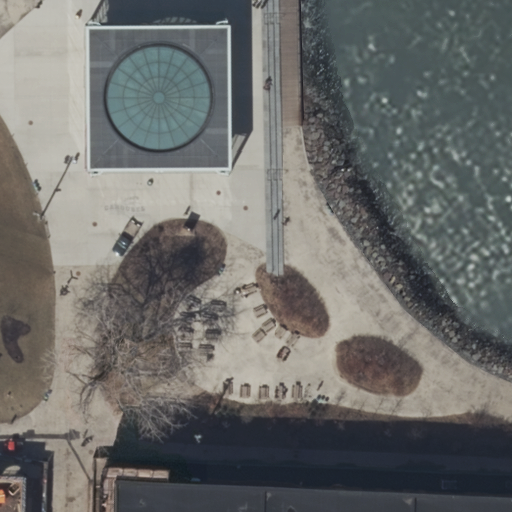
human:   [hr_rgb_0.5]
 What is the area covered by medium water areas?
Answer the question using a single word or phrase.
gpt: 0m2

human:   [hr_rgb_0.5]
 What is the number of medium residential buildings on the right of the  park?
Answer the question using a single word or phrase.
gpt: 0

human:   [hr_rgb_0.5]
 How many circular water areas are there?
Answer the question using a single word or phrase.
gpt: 0

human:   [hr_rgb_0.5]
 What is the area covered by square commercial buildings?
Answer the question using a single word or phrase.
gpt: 0m2

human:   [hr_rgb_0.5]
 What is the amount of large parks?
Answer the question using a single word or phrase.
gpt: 1

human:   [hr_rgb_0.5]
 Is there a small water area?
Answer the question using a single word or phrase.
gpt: no

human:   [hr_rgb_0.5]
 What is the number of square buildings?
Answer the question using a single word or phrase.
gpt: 0

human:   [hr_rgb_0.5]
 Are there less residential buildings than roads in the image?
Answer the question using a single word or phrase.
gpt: yes

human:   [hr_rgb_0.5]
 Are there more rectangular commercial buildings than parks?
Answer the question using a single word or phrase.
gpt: no

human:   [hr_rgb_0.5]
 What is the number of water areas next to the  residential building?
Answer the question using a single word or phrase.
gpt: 1

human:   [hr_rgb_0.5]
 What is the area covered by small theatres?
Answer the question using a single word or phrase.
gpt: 0m2

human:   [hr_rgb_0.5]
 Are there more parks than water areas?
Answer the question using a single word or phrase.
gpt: no

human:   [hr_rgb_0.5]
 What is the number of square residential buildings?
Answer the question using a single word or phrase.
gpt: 0

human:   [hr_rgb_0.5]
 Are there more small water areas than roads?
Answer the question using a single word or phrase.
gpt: no

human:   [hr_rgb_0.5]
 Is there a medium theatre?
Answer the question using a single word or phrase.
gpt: yes

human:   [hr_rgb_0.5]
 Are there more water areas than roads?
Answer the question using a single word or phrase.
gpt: no

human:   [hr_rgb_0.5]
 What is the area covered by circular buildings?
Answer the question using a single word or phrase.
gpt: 0m2

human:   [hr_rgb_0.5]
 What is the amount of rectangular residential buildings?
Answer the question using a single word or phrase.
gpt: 1

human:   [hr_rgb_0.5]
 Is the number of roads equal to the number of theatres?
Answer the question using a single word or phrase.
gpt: no

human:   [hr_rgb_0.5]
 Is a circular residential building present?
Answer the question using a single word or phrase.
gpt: no

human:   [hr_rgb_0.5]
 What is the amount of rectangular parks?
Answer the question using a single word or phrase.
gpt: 1

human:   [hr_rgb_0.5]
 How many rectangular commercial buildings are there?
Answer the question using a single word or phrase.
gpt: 1

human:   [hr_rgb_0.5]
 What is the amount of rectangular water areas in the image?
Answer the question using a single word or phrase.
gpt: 0

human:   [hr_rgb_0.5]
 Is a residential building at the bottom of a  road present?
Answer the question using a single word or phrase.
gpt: yes

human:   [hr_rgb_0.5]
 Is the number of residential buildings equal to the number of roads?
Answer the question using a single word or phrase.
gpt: no

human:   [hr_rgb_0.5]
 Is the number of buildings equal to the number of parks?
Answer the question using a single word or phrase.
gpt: no

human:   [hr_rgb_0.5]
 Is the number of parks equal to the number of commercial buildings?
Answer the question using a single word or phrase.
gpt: yes

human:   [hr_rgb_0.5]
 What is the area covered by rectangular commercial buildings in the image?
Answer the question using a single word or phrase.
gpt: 308m2

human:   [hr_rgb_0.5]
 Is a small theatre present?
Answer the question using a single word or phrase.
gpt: no

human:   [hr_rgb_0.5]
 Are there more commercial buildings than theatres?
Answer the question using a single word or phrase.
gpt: no

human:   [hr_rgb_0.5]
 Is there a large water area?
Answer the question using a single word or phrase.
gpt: yes

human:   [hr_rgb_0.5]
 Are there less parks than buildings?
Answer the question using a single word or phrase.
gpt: yes

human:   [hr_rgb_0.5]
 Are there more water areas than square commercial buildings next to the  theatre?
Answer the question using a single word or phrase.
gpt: yes

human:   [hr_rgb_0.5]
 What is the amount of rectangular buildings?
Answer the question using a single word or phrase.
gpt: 2

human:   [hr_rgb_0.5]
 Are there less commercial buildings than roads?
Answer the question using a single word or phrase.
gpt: yes

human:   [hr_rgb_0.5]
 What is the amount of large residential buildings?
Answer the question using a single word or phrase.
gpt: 1